Field crop: tomato
Growth stage: 1
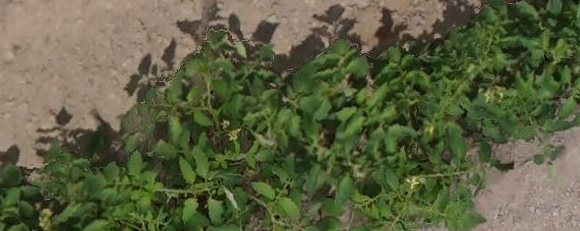
Species: tomato